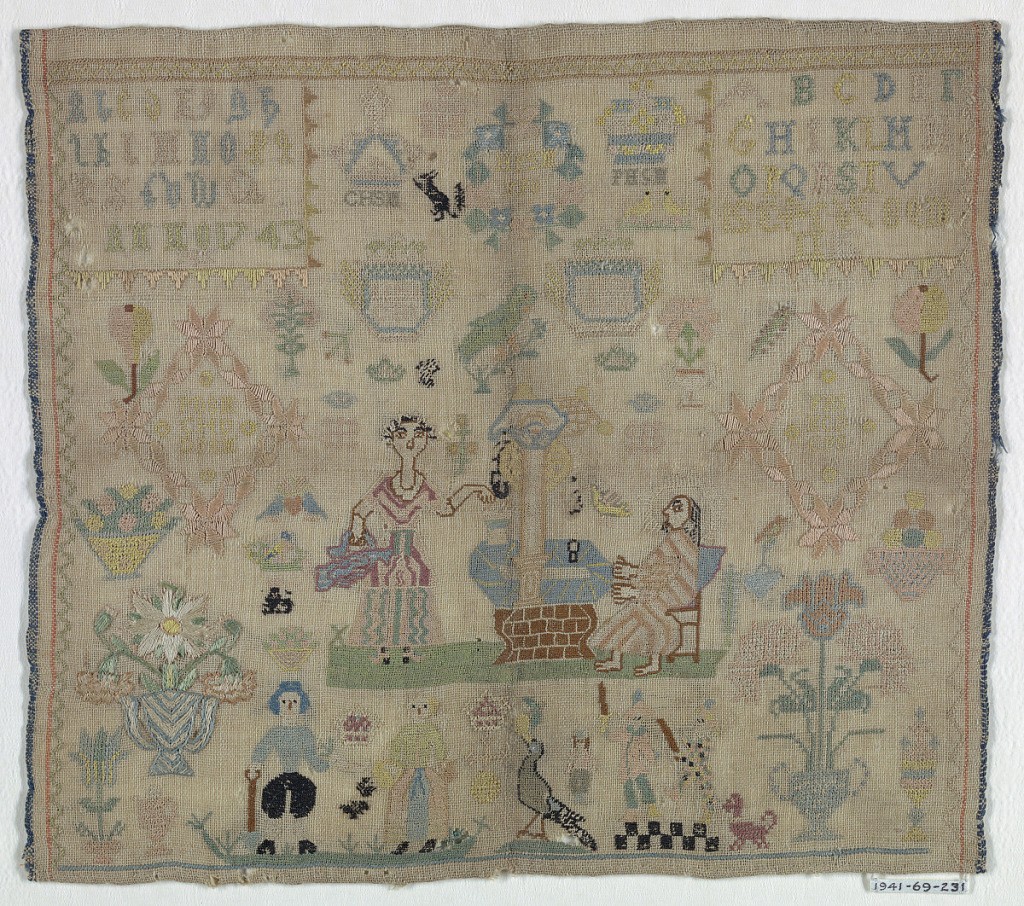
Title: Sampler
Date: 1743
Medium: Medium; silk embroidery on wool foundation Technique: cross, satin, tent, half-cross, and back stitches on plain weave
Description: The central scene shows the Woman of Samaria at the well with Jesus. Other motifs are alphabets, vases, crowned initials, etc. Numerals in the box at the upper right are all backwards.